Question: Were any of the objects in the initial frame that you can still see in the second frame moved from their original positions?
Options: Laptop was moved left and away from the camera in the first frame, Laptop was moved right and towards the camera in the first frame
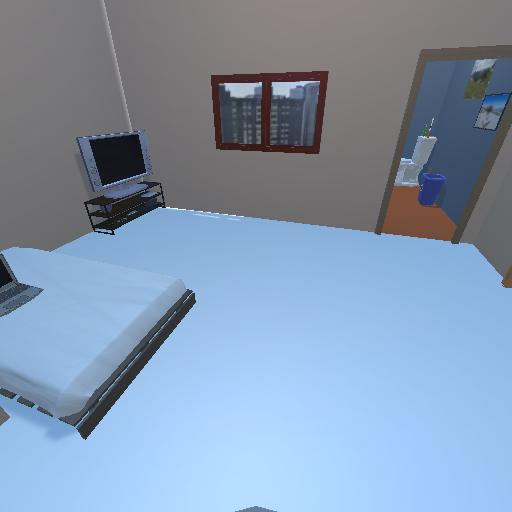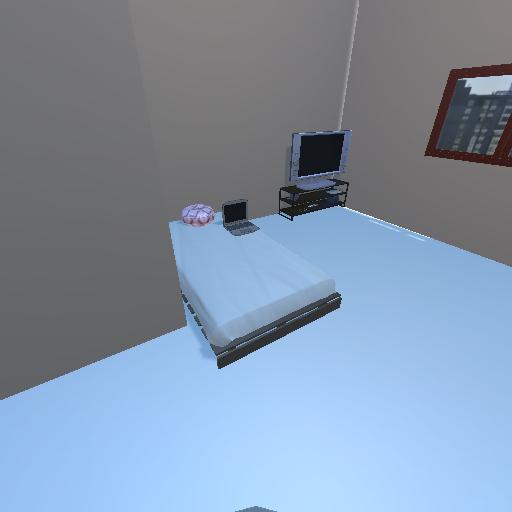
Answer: Laptop was moved left and away from the camera in the first frame